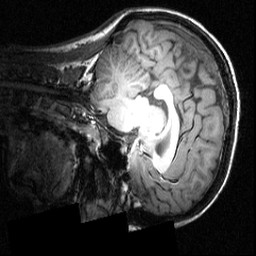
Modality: T1w
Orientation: sagittal
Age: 16
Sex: female
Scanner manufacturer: siemens
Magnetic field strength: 3.951 T
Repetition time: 1.5 s
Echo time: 0.00335 s